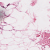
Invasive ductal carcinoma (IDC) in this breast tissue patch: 0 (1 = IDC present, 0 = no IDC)